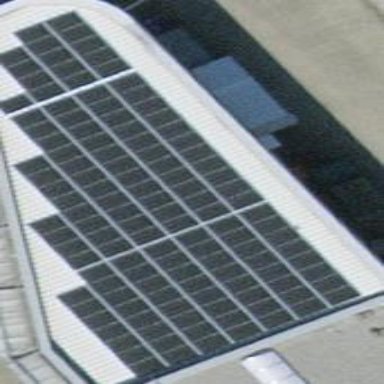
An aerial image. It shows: Solar power generator using photovoltaic method with solar photovoltaic panel types.